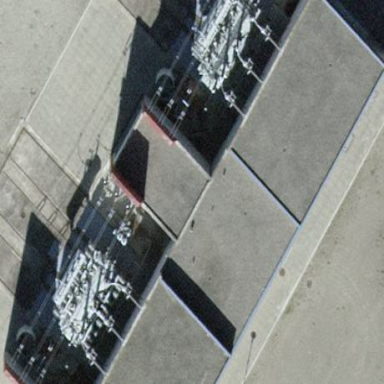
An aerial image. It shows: Building with switchgear power equipment inside.